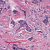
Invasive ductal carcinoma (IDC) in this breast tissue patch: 1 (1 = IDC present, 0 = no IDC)